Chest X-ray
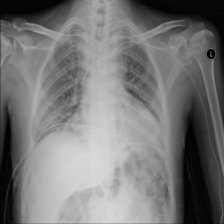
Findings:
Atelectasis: negative
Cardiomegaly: negative
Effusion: negative
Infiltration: negative
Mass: negative
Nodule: negative
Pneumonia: negative
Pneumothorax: negative
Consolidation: negative
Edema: negative
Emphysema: negative
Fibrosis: negative
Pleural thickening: negative
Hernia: negative